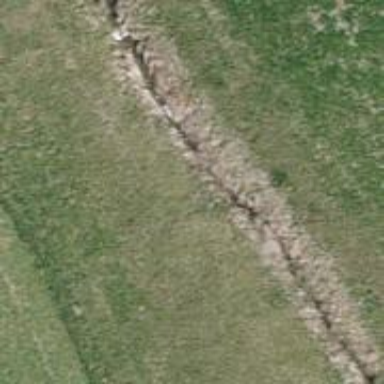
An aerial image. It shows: Ditch serving as waterway.